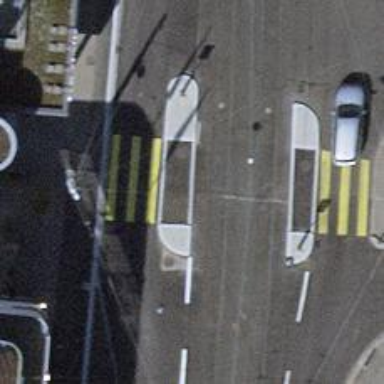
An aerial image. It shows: Kerb serving as barrier.